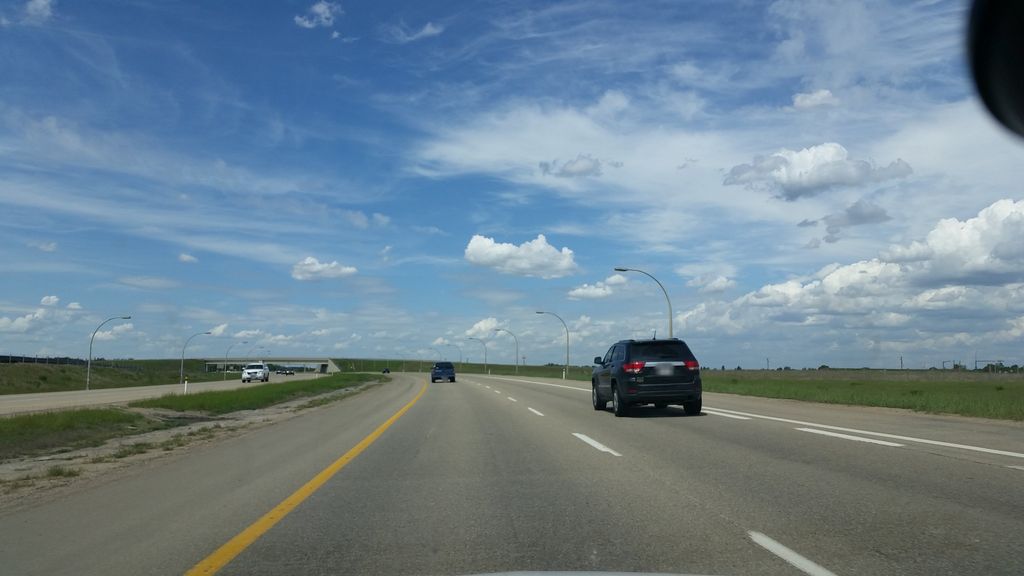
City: edmonton